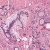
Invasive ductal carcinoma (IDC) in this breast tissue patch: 0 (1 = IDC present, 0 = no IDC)